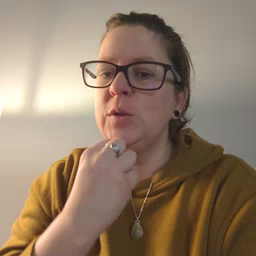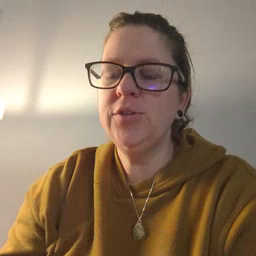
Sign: underwear